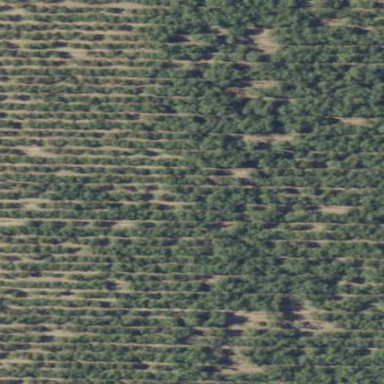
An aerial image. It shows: Almond orchard with rows of almond trees.